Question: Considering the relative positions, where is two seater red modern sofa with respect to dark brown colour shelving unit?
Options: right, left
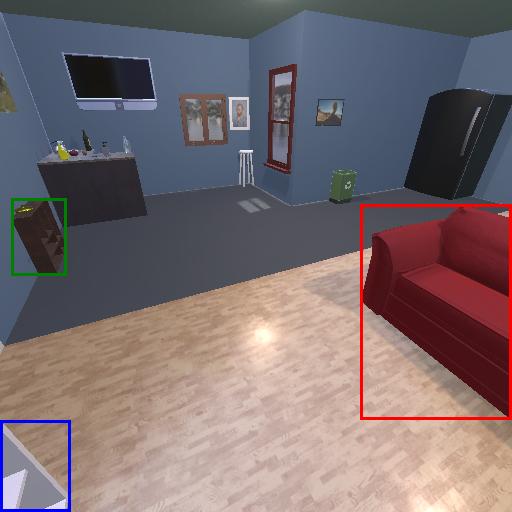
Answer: right